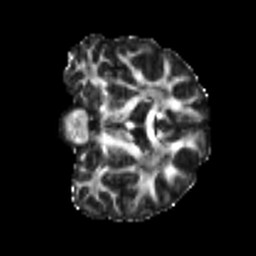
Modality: FA
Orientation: coronal
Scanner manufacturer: siemens
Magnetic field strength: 3 T
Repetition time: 4 s
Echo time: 0.0594 s